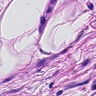
Metastatic tissue present: yes